Question: I am working in an android app which shows videos from a YouTube Channel.
I have the channel id and all other stuffs. But I need the to show the video in YouTube Player.
'''
***eg. player.cueVideo("nCgQDjiotG0");***
'''
When I go through the developer site again and again, I got this one '-https://www.googleapis.com/youtube/v3/videos?part=id&chart=mostPopular&key={YOUR_API_KEY}'
It is working perfectly returning the correct Video id to play. But I can't done it with my Channel id (There is no option for passing channel ID as parameter).
The only one 'url' which accept the 'channel ID' and returns snippet is this one -
'''
https://www.googleapis.com/youtube/v3/search?part=snippet&channelId=UCxUtHtpGzd0bA5rYRY7h4VQ&q=PIVideoLibrary&type=channel&key={YOUR_API_KEY}
'''
But the id it returning is not compatible with the above method. When I run it in the device it shows '"Invalid Request"' Here is screen shot which is the response of the above search request.
> How can we get video id of a video from a YouTube channel to show that
vedio in a youtube player integrated in the android app using YouTube
api v3
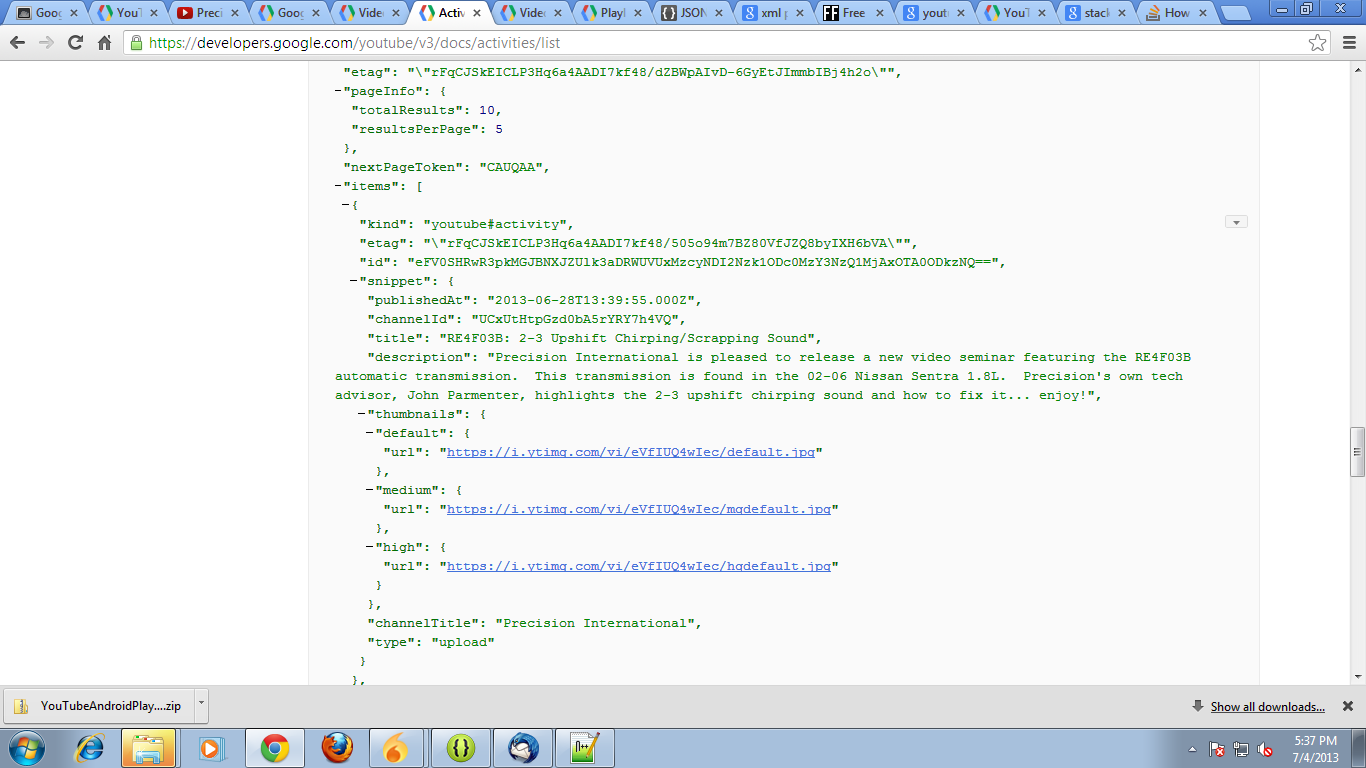
Answer: Ya I found it.
Go to youtube developer, <URL> .
You can find a "TRY IT" field at middle of the page, fill the fields, you have to enter " in the 'part' field to obtain video id. Then enter your channel id in the respective field. Execute the query, you can find the video id in the XML result.